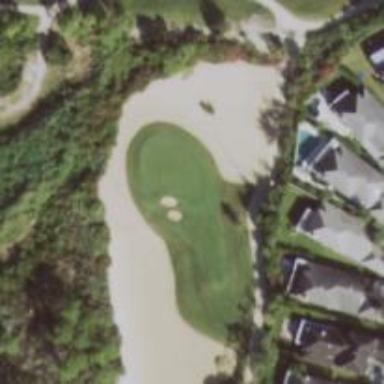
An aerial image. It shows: Golf hole.